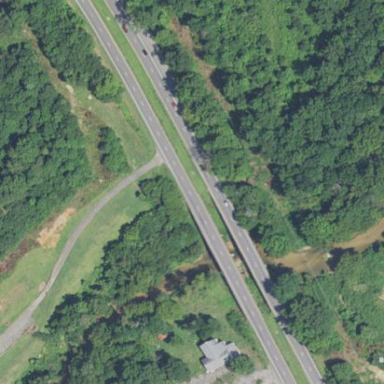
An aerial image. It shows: Asphalt area designated as trunk highway.